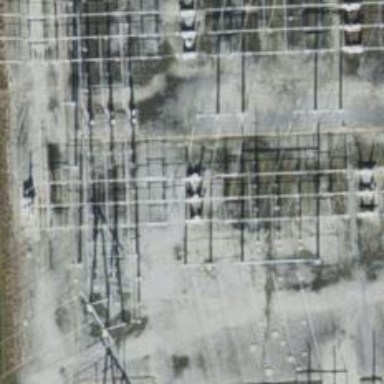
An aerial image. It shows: Switch for power supply.